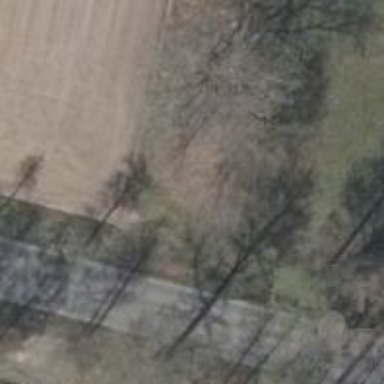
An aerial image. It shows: Avenue of deciduous broadleaved trees.